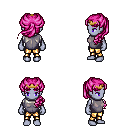
a pixel art fantasy rpg character, female body template, dark elf, purple skin, steel chest armor, gold greaves, pink princess hairstyle, gold tiara, four views (front, back, left, right), 2x2 character sprite sheet, small pixel art, hard edges, no anti-aliasing